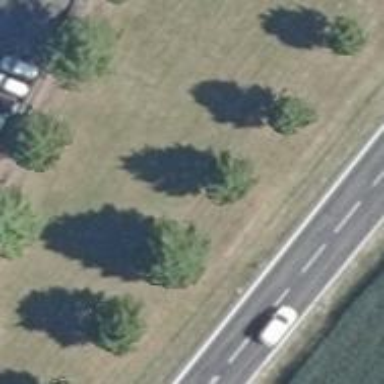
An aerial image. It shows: Row of trees in natural setting.